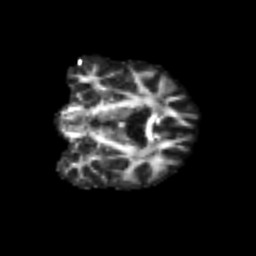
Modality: FA
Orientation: coronal
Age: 58
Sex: male
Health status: ill
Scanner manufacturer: siemens
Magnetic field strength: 3 T
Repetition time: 8.7 s
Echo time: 0.11 s